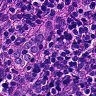
Metastatic tissue present: no